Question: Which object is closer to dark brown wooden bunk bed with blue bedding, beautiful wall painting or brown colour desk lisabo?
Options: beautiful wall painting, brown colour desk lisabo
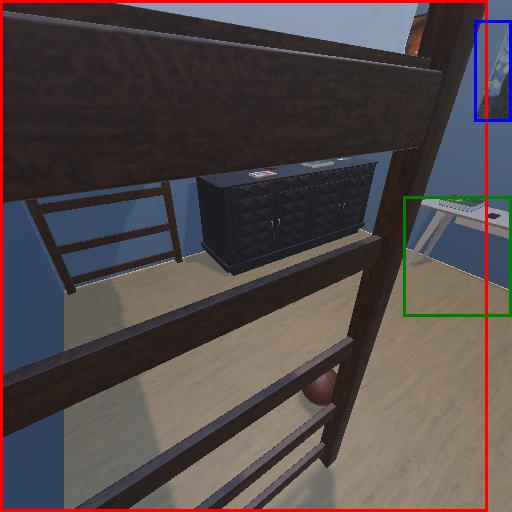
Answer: beautiful wall painting